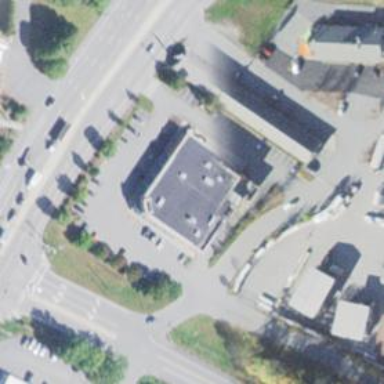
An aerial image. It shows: Retail building.